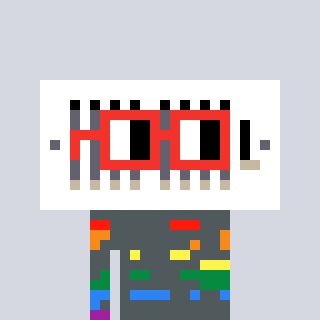
a pixel art character with square red glasses, a vent-shaped head and a bege-colored body on a cool background